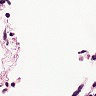
Metastatic tissue present: no